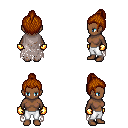
a pixel art fantasy rpg character, female body template, human, dark skin, gray tattered cape, white pants, brunette short topknot hairstyle, gold gloves, four views (front, back, left, right), 2x2 character sprite sheet, small pixel art, hard edges, no anti-aliasing